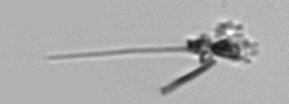
Label: Asterionellopsis_glacialis